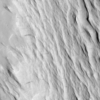
Label: not_dusty